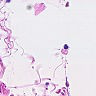
Metastatic tissue present: no